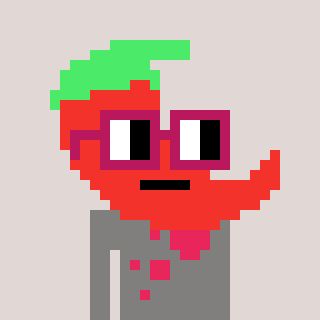
a pixel art character with square dark red glasses, a chilli-shaped head and a bluegrey-colored body on a warm background